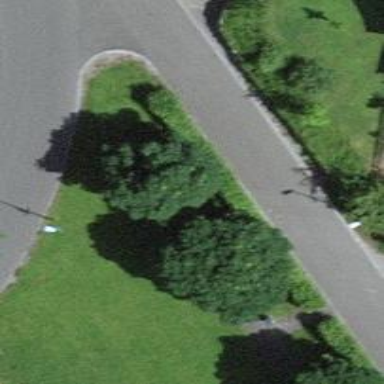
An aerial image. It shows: Bench.